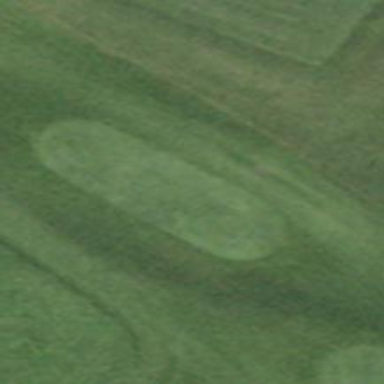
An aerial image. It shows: Grass area designated as golf tee.